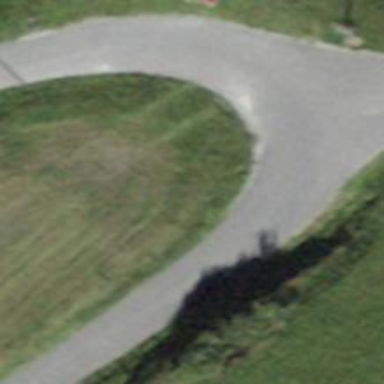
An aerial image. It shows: Unclassified paved road with grade1 tracktype. It is primarily used for downhill skiing.